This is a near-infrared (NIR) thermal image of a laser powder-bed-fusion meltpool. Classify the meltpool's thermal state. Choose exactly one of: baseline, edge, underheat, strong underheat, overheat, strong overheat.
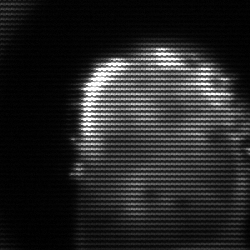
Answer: baseline